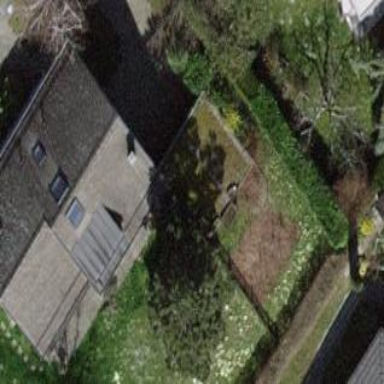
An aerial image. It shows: Garage building.